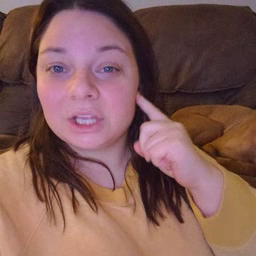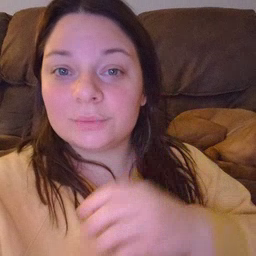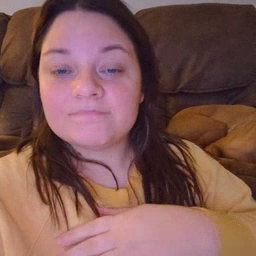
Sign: ear